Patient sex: F
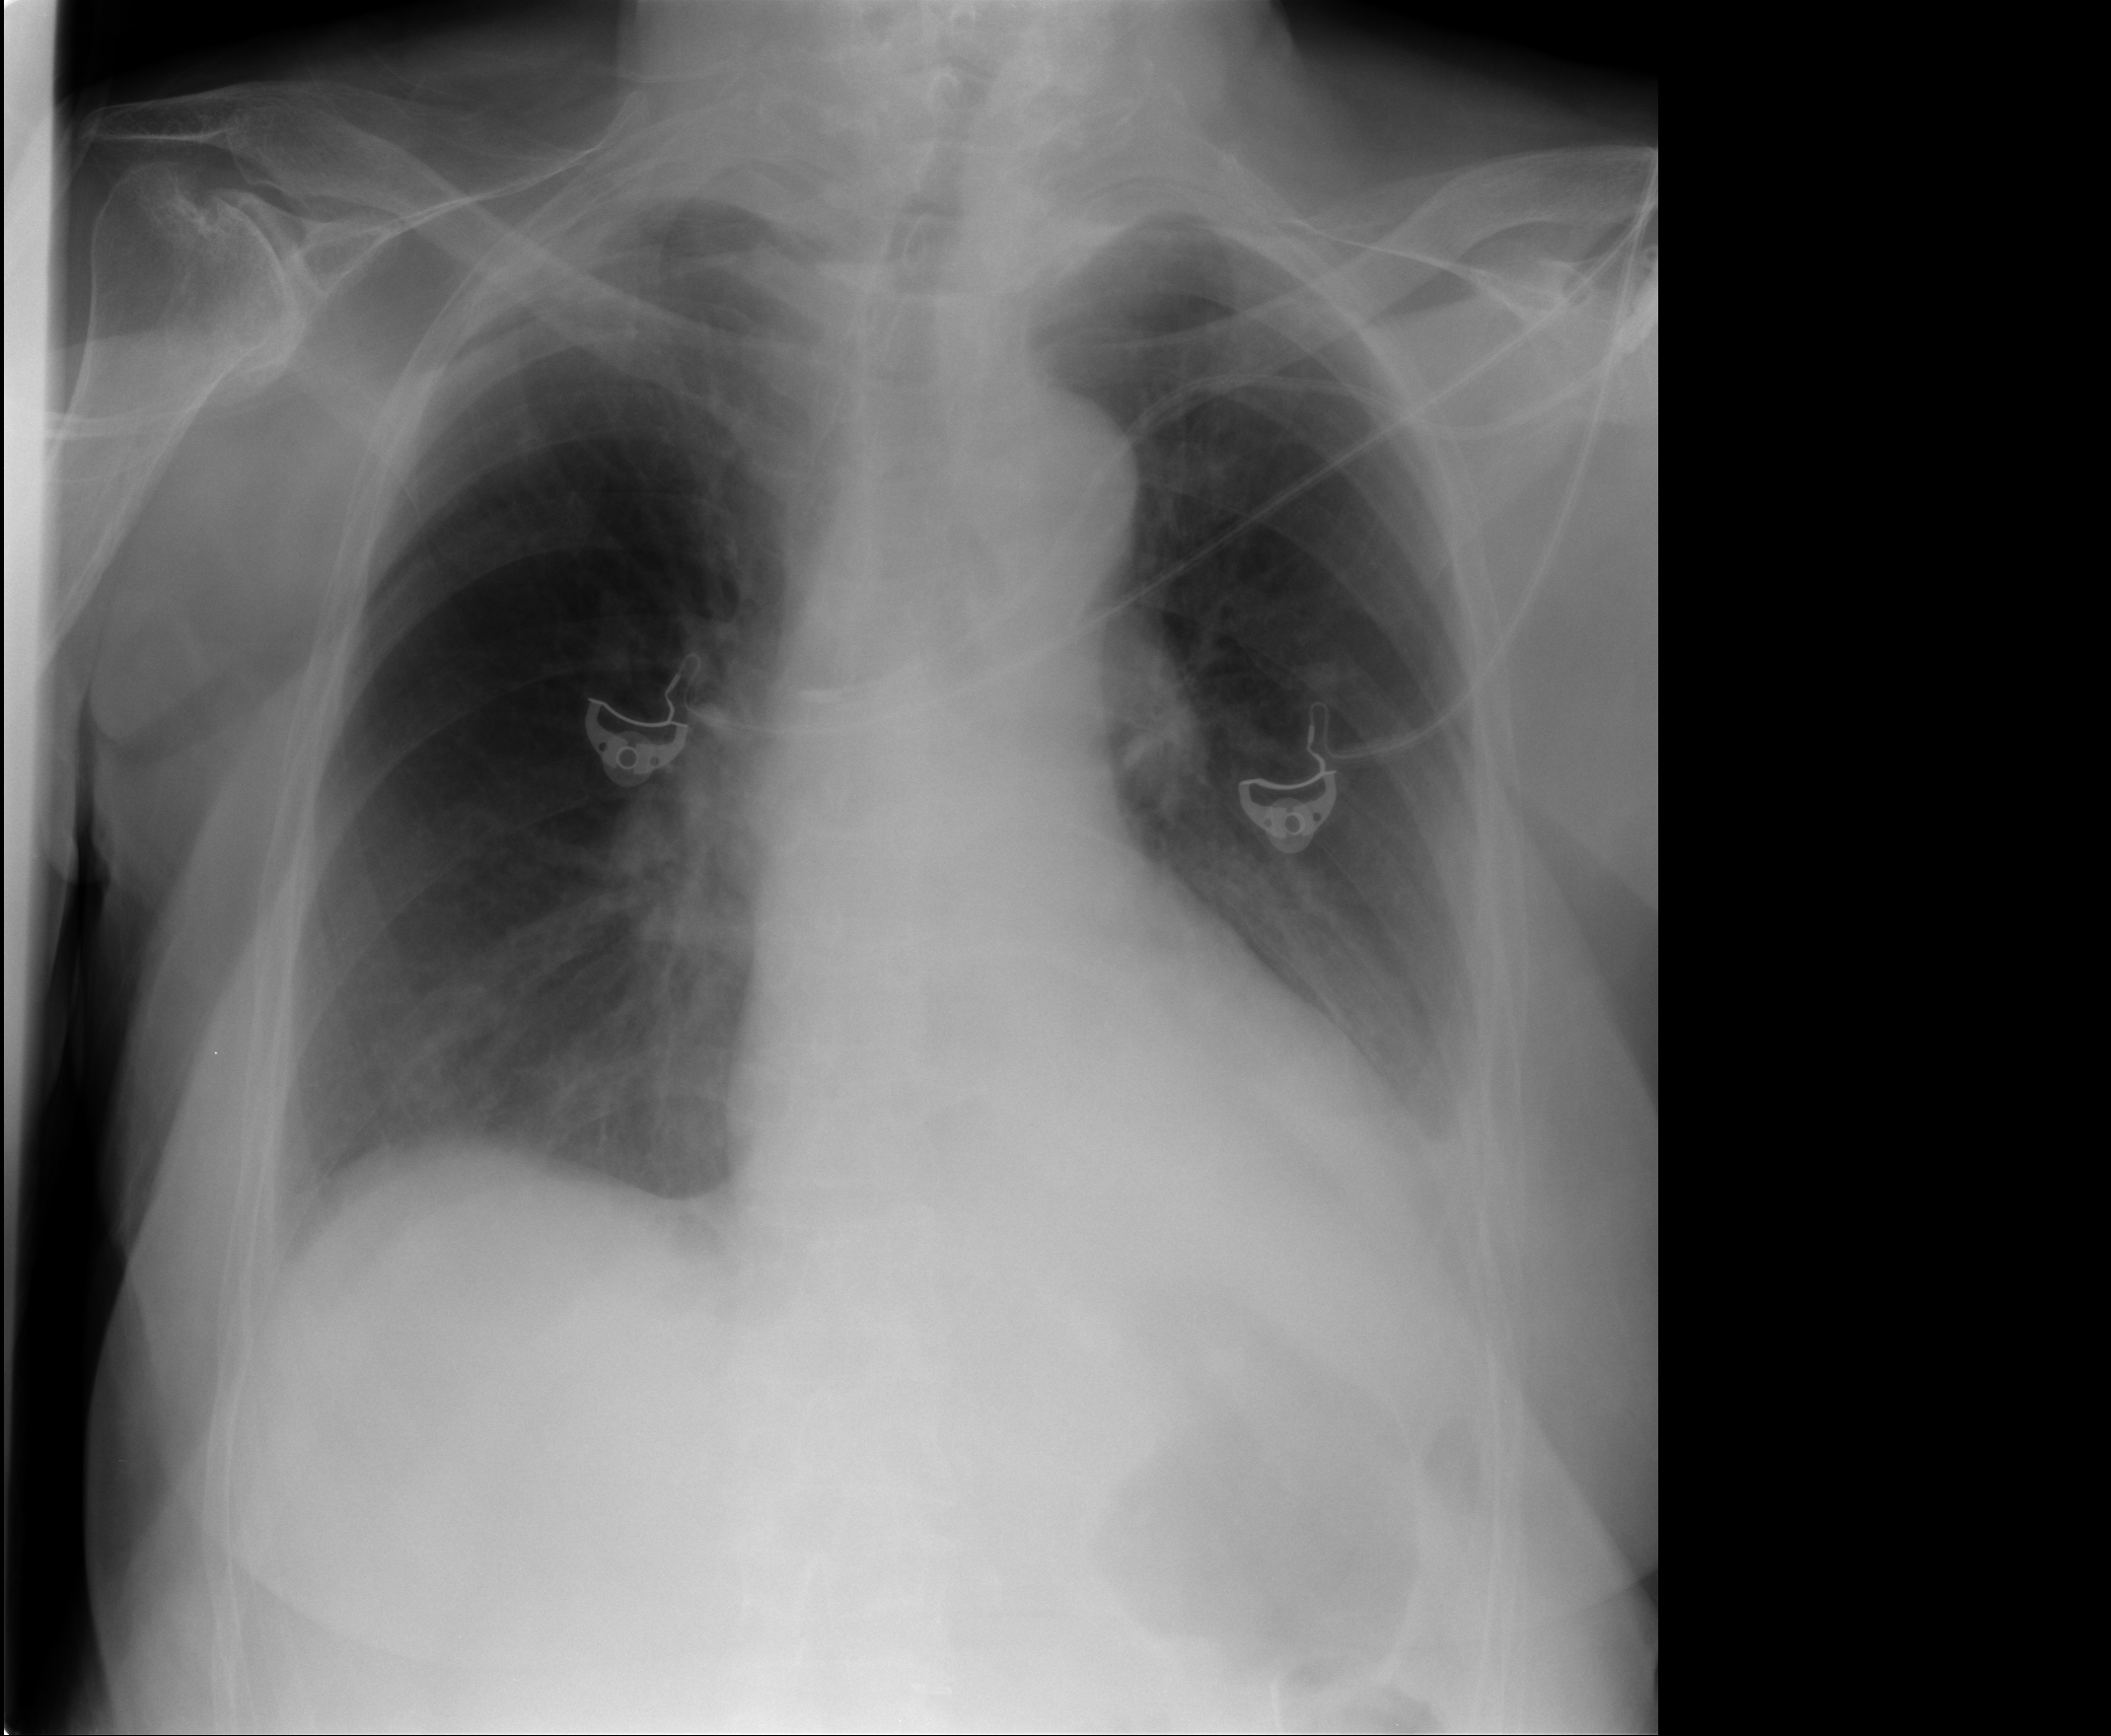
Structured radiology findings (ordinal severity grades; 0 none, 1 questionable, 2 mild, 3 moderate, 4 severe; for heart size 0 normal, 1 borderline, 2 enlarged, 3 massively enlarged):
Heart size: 0
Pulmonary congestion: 0
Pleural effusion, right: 1
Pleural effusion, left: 2
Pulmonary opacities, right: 0
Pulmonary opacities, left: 0
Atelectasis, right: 0
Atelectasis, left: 1